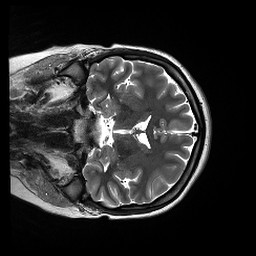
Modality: T2w
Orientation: coronal
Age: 19
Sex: female
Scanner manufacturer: siemens
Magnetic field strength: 3 T
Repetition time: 13.52 s
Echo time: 0.088 s